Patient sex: F
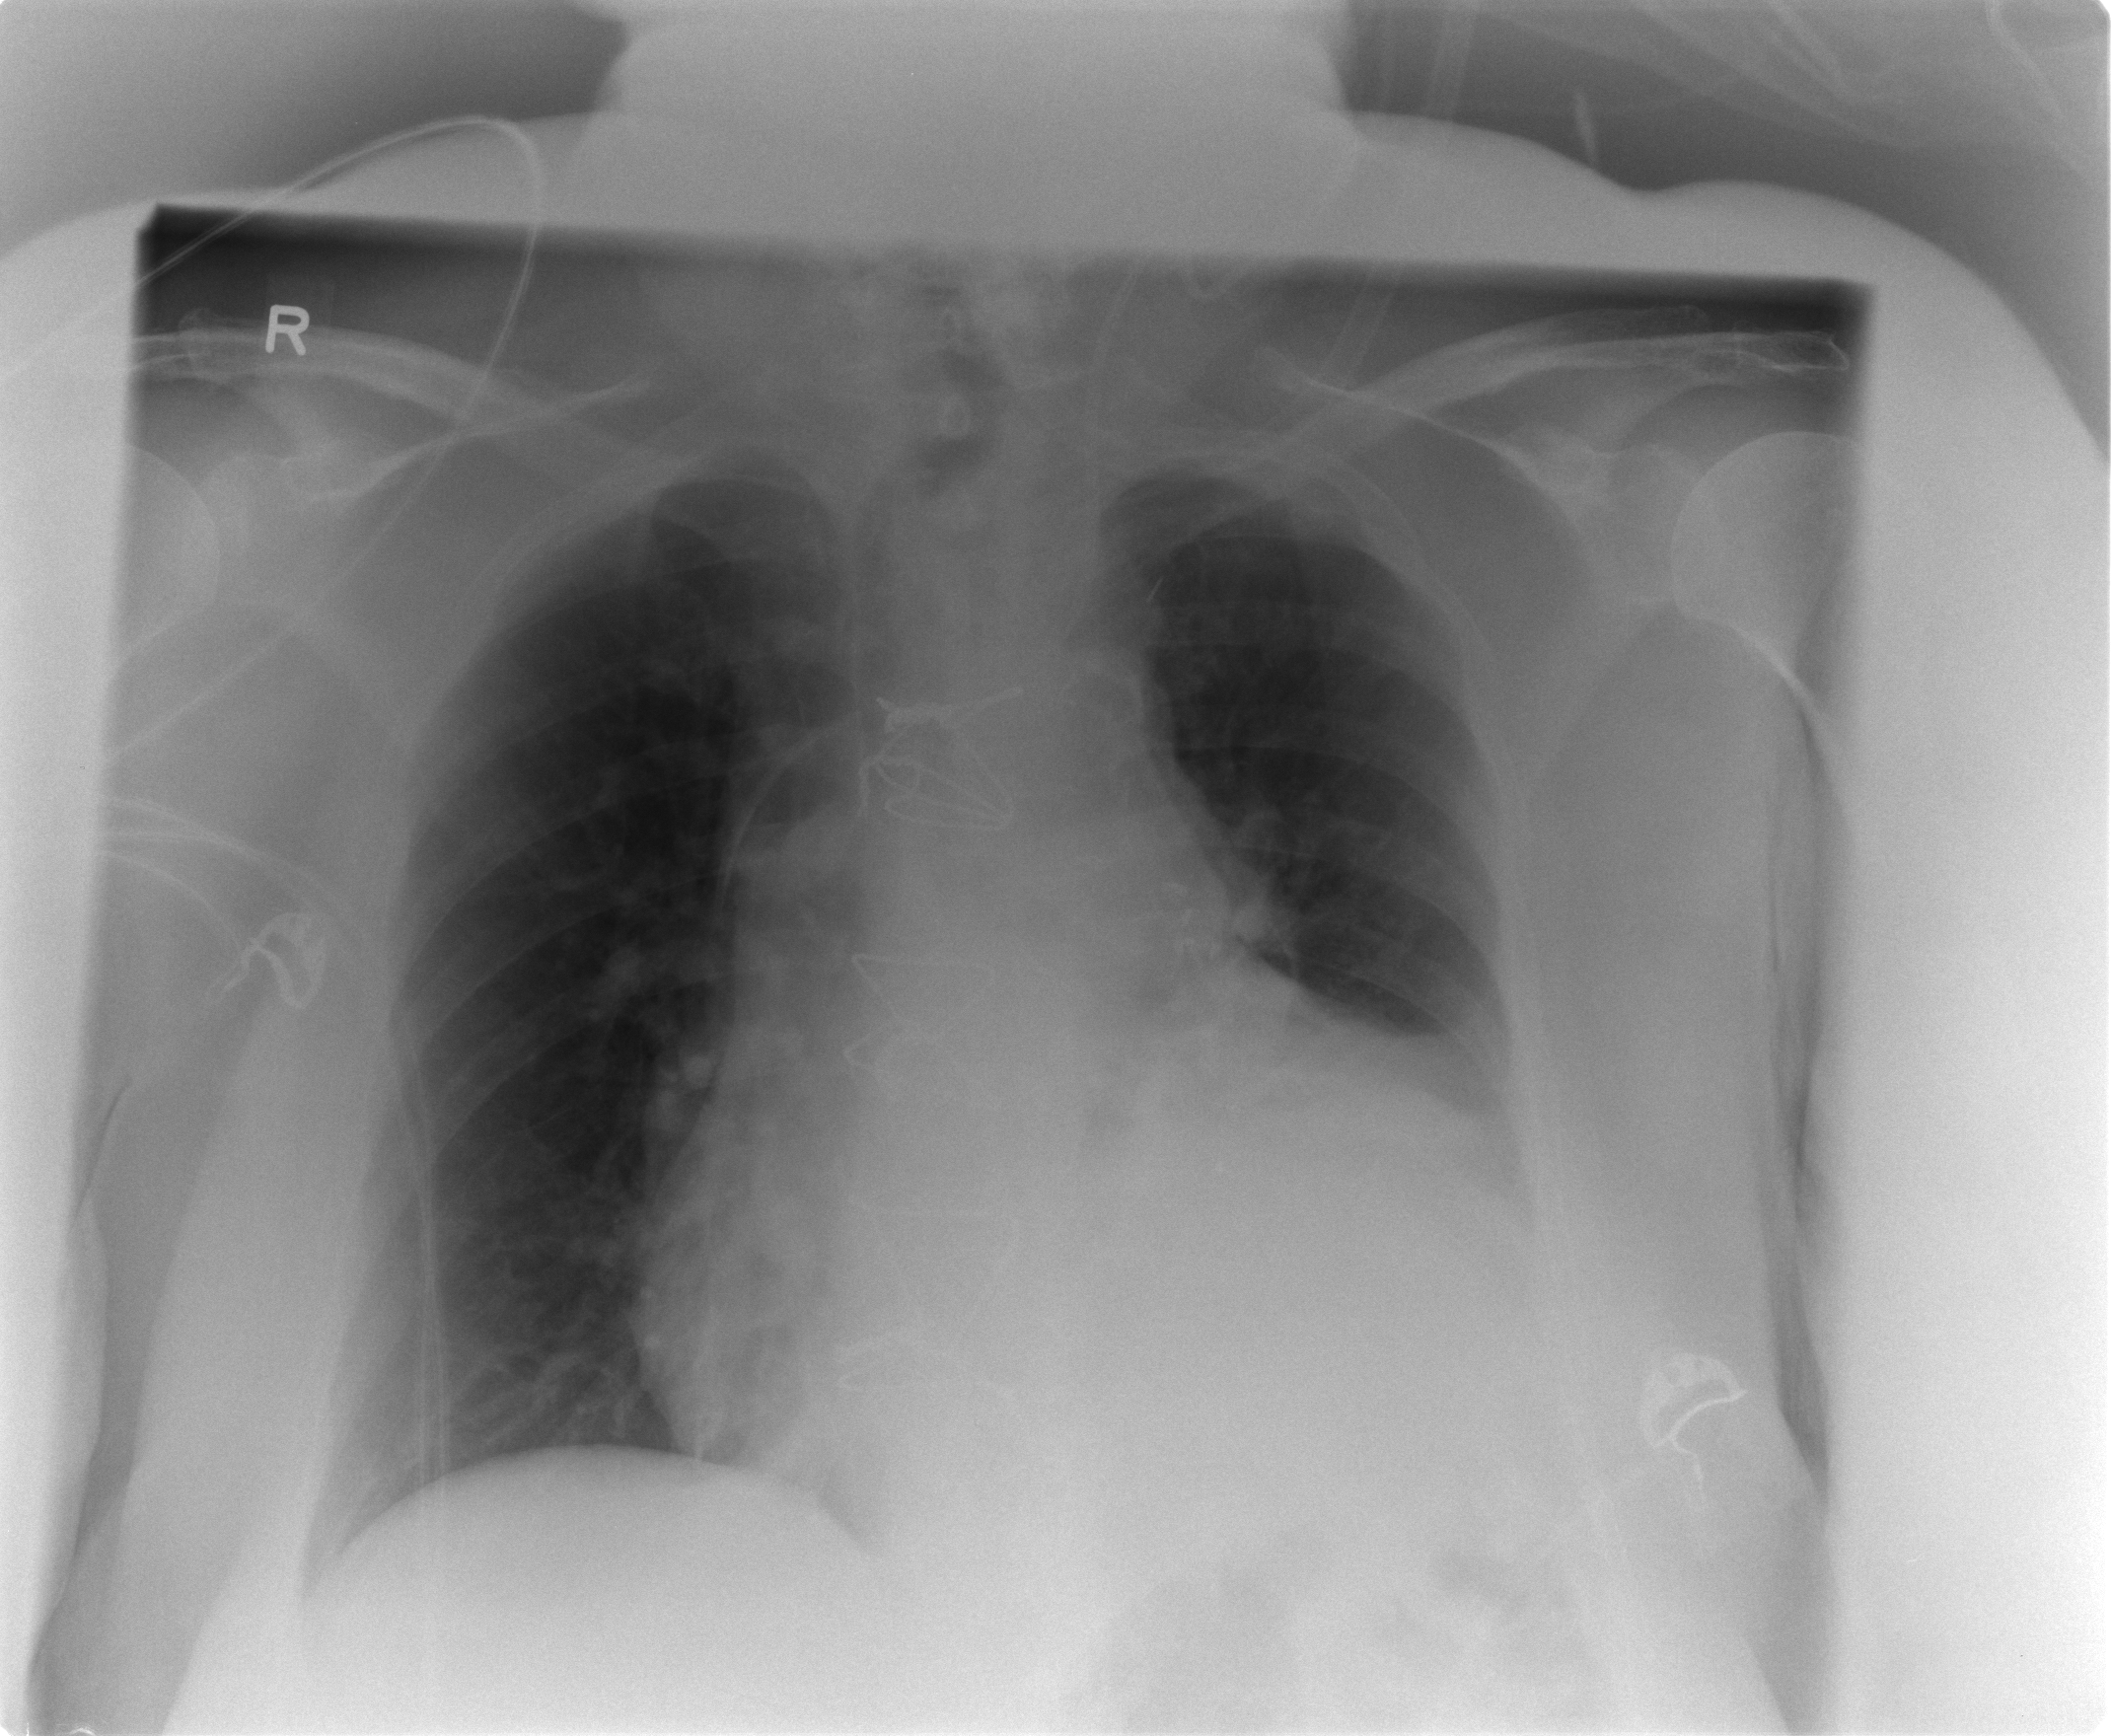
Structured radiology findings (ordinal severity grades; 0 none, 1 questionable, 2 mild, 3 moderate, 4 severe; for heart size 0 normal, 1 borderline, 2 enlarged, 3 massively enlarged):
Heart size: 0
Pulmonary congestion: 0
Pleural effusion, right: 0
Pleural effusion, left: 1
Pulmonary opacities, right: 0
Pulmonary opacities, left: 0
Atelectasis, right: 0
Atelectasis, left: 2